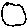
Label: circle